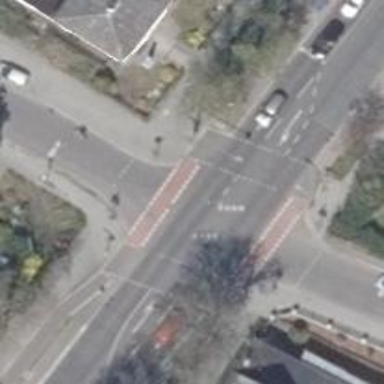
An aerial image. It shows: Crossing with traffic signals.